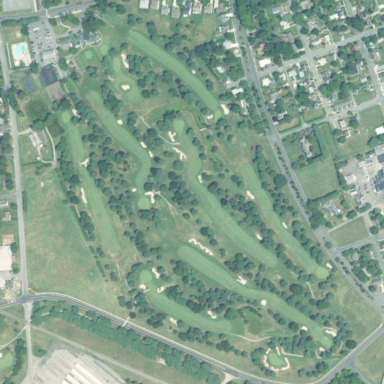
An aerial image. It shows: Golf course situated within recreation ground.